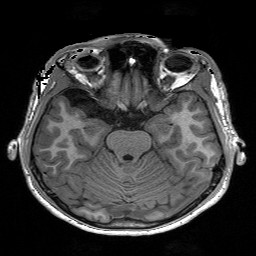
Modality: T1w
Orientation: coronal
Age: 18
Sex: male
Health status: healthy
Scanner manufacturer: siemens
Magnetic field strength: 3 T
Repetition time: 3.2 s